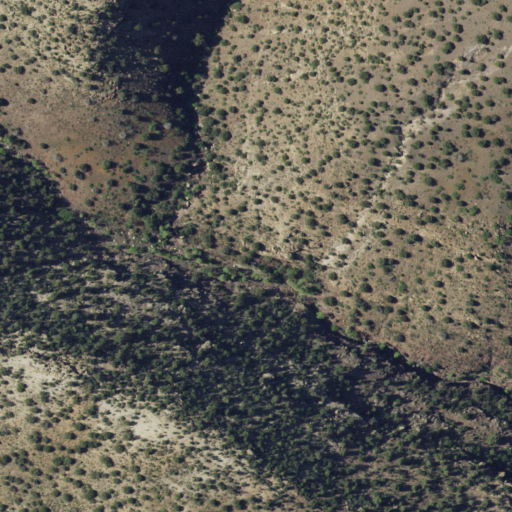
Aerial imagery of valley in New Mexico named Squirrel Canyon containing shrub and evergreen forest